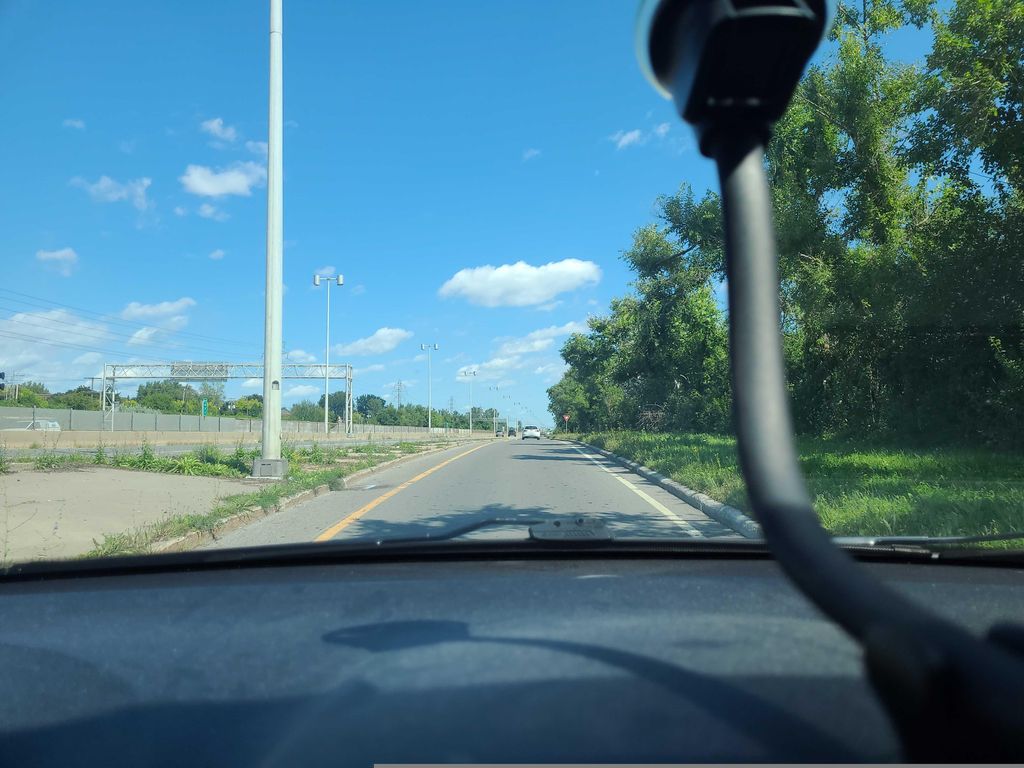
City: montreal